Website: macys
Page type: customer-info-address
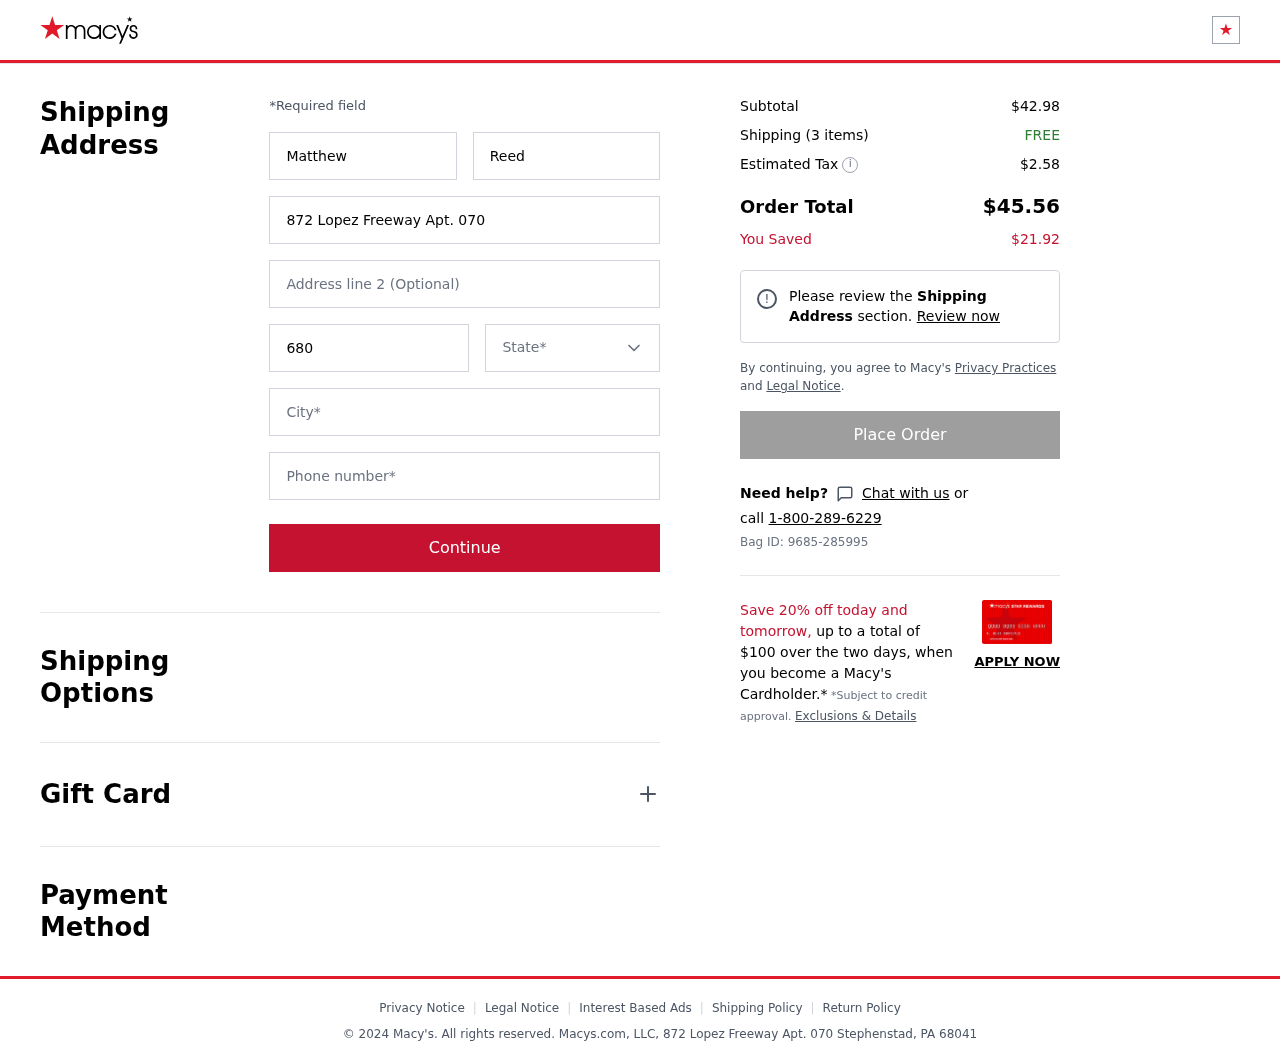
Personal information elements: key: PII_CITY
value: Stephenstad
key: PII_FIRSTNAME
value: Matthew
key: PII_LASTNAME
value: Reed
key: PII_PHONE
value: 5389823979
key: PII_POSTCODE
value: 68041
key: PII_STATE
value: Pennsylvania
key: PII_STREET
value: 872 Lopez Freeway Apt. 070
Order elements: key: ORDER_SUBTOTAL
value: $42.98
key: ORDER_NUM_ITEMS
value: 3
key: ORDER_SHIPPING_COST
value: FREE
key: ORDER_TAX
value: $2.58
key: ORDER_TOTAL
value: $45.56
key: ORDER_SAVINGS
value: $21.92
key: ORDER_BAG_ID
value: Bag ID: 9685-285995